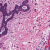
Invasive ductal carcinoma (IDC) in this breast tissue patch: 0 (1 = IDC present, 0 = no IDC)